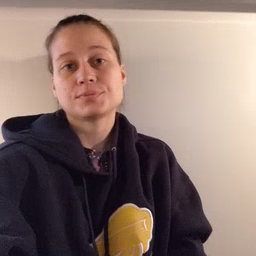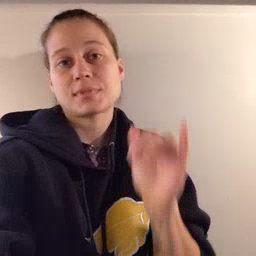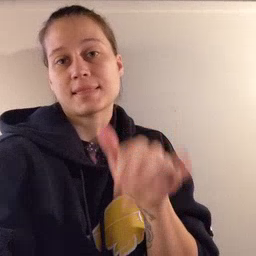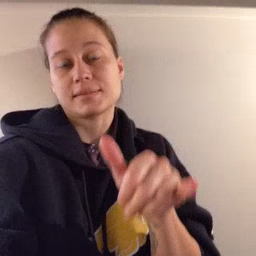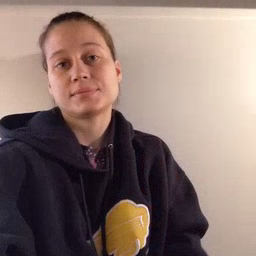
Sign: that